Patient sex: M
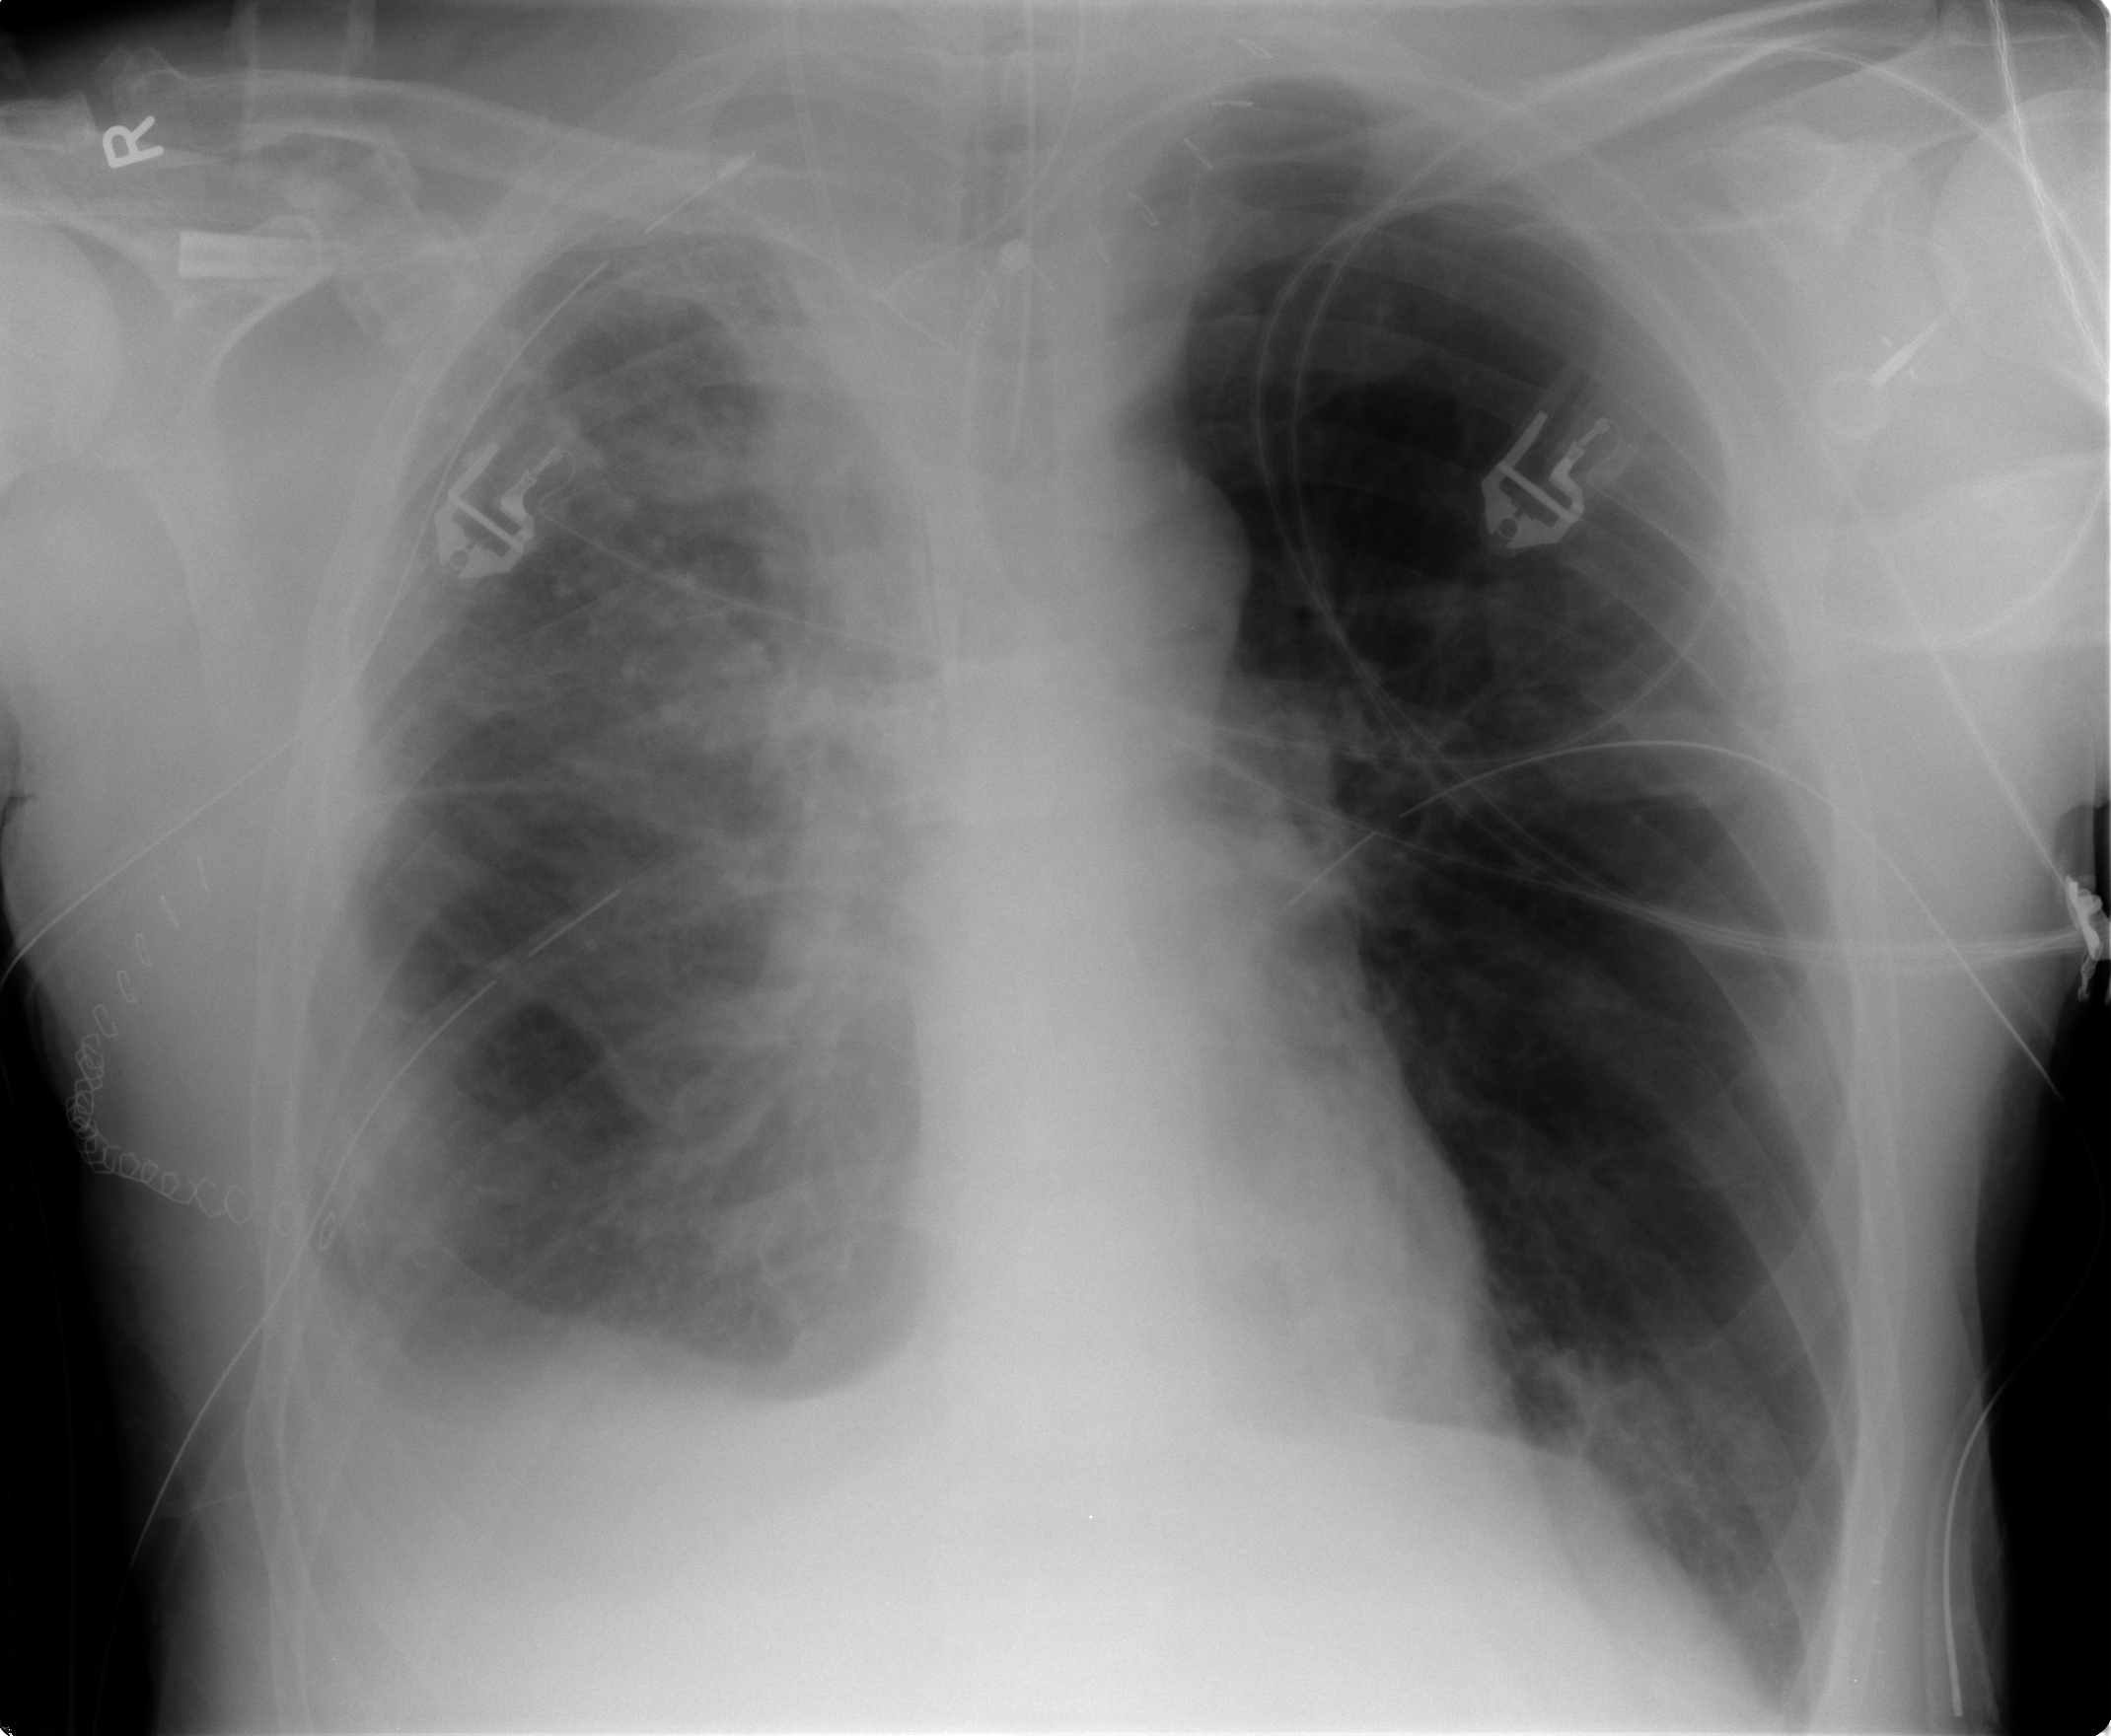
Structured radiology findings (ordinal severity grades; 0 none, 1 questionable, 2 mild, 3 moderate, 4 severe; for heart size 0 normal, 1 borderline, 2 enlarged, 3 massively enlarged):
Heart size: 0
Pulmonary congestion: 0
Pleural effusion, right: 2
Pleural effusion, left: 0
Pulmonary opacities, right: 3
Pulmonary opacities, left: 0
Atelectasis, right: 2
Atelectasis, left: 1